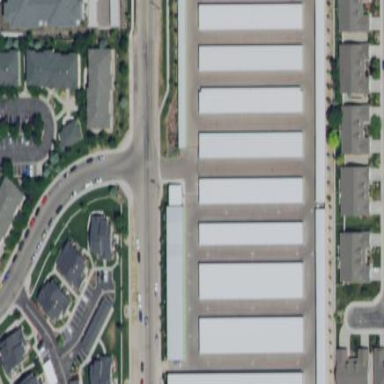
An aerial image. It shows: Industrial area with storage rental shop.